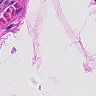
Metastatic tissue present: no